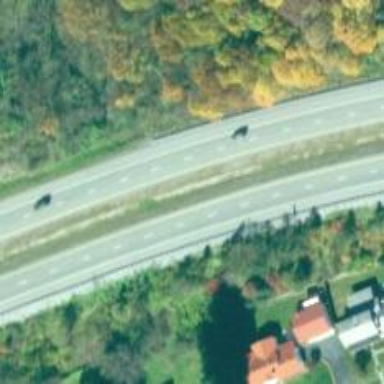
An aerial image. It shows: Trunk highway with expressway features.